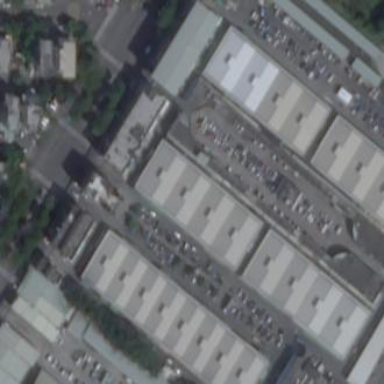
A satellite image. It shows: Marketplace building.